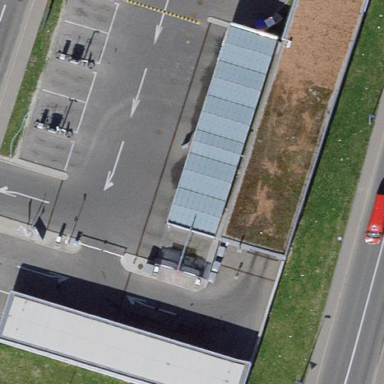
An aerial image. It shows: Car wash facility located under roof.